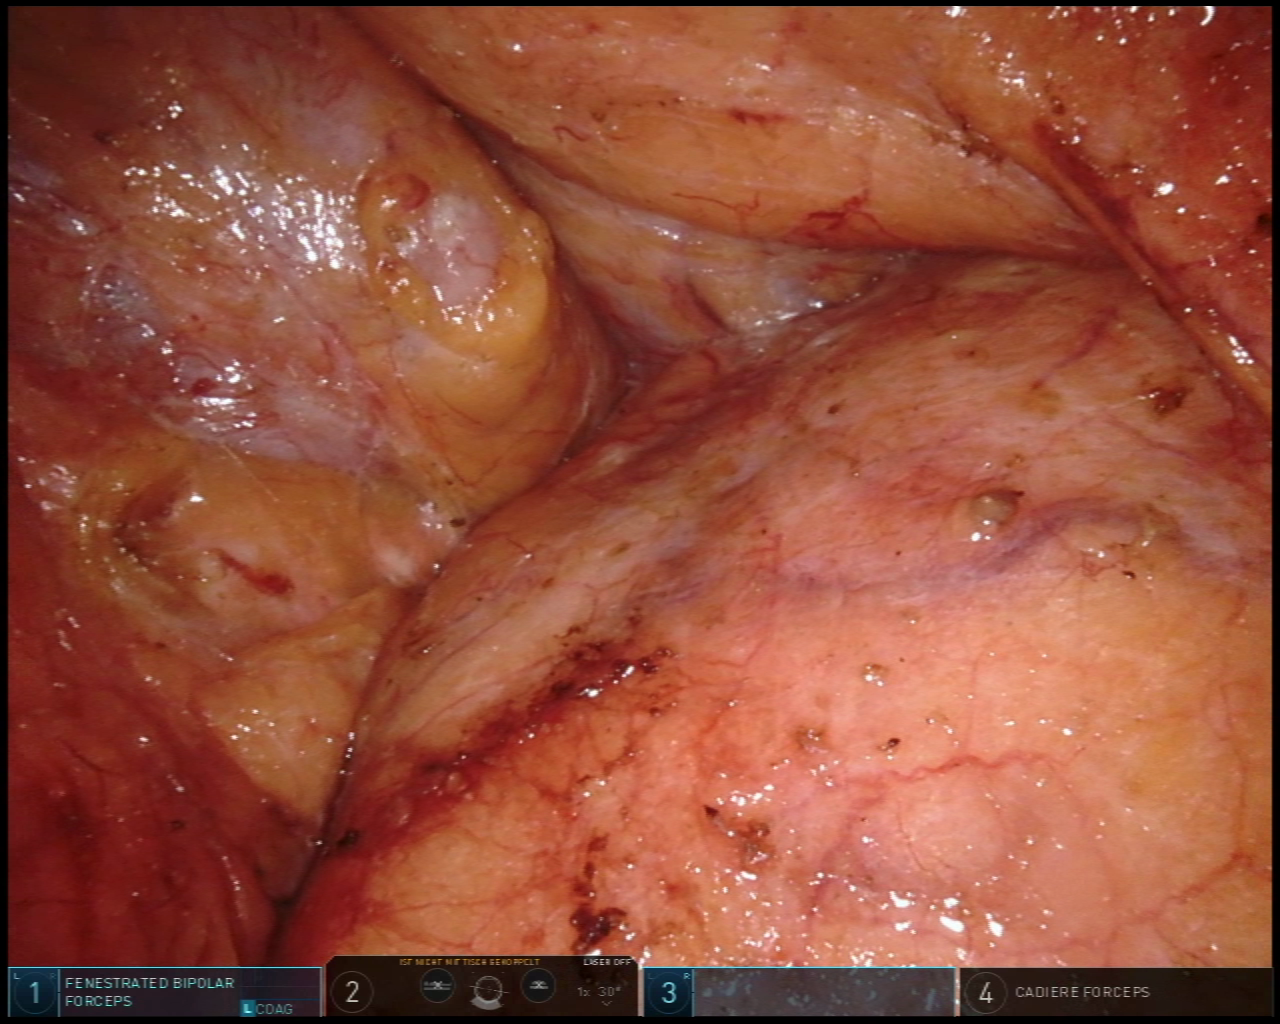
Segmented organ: pancreas
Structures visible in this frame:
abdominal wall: no
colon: yes
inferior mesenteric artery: no
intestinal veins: no
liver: no
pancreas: yes
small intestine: no
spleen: no
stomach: no
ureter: no
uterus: no
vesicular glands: no